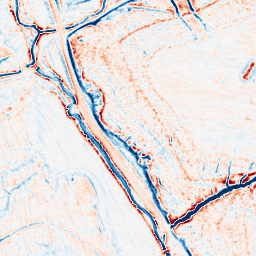
Category: edge_preserving
Decomposition family: anisotropic_diffusion
Decomposition parameters: iterations: 50
kappa: 100
gamma: 0.05
Upsampling method: cubic_mitchell
Upsampling parameters: scale: 2
Upsampling scale: 2